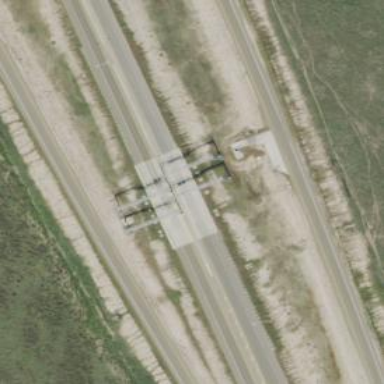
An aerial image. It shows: Toll gantry on the road.